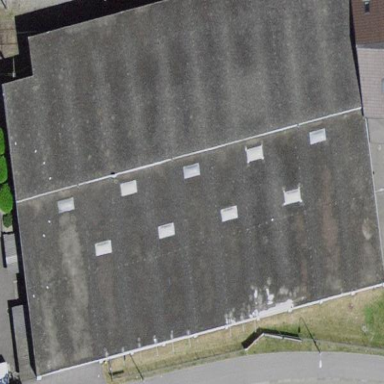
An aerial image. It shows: Building part with flat roof.